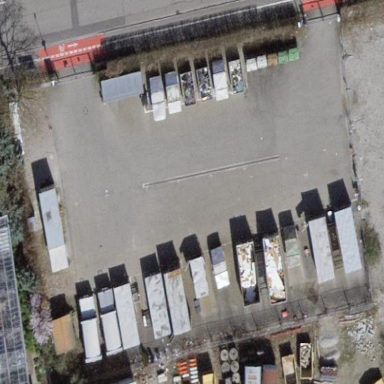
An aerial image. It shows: Recycling center that accepts scrap metal.